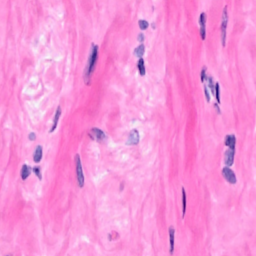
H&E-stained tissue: Breast